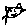
Label: cat